Question: I am developing an app with angular js and phonegap.
I am using jquery mobile in a directive, it is for adding some animation to a notification bar. I t works well with jquery 1.8.1 but when I use jquery mobile
'''
<script src="scripts/vendor/jquery/jquery.mobile-1.3.1.js"></script>
'''
I get the following error:
'''
Uncaught TypeError: Cannot set property 'mobile' of undefined jquery.mobile-1.3.1.js:26
(anonymous function) jquery.mobile-1.3.1.js:26
(anonymous function) jquery.mobile-1.3.1.js:27
(anonymous function) jquery.mobile-1.3.1.js:22
(anonymous function) jquery.mobile-1.3.1.js:24
'''

Any suggestions?
Thanks in advance!
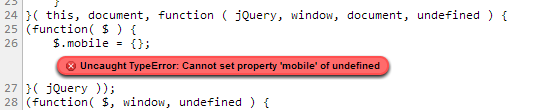
Answer: With , use or higher. It's recommended to use .